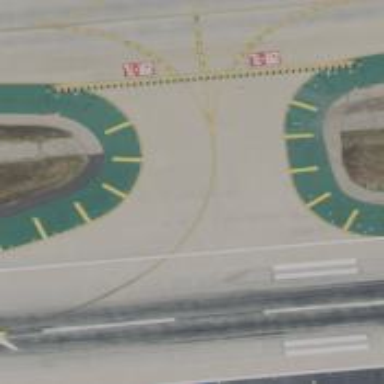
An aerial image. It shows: View of taxiway at the airport.